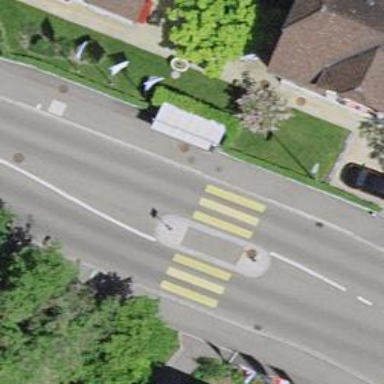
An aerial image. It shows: Zebra crossing on the road.